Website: home-depot
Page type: billing-address
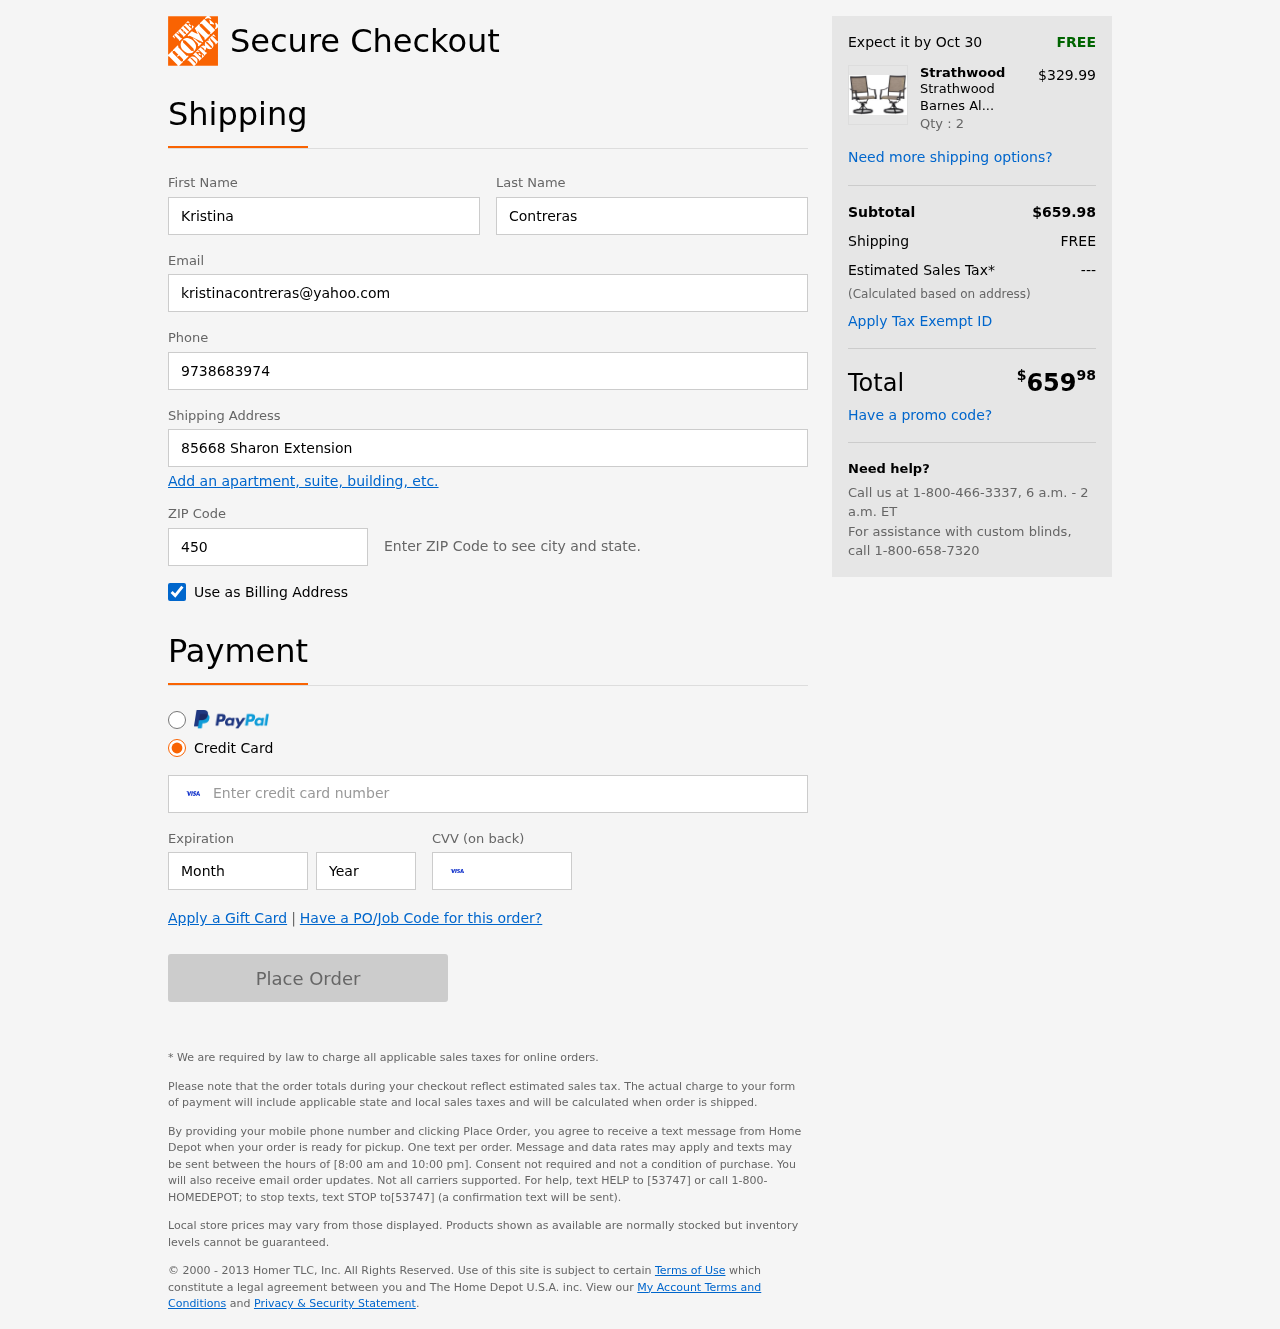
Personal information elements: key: PII_FIRSTNAME
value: Kristina
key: PII_LASTNAME
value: Contreras
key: PII_EMAIL
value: kristinacontreras@yahoo.com
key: PII_PHONE
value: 9738683974
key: PII_STREET
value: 85668 Sharon Extension
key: PII_POSTCODE
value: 45027
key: PII_CARD_NUMBER
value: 4358 8596 7468 3478
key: PII_CARD_EXPIRY_MONTH
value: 11
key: PII_CARD_CVV
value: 230
Product elements: key: PRODUCT1_BRAND
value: Strathwood
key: PRODUCT1_NAME
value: Strathwood Barnes Aluminum Swivel Rocker Chair, Set of 2
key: PRODUCT1_PRICE
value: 329.99
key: PRODUCT1_QUANTITY
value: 2
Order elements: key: ORDER_DELIVERY_DATE
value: Oct 30
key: ORDER_SUBTOTAL
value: $659.98
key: ORDER_SHIPPING_COST
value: FREE
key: ORDER_TAX
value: ---
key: ORDER_TOTAL2
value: $65998